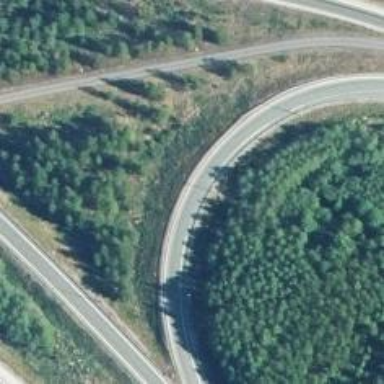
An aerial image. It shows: Tertiary motorway link road.